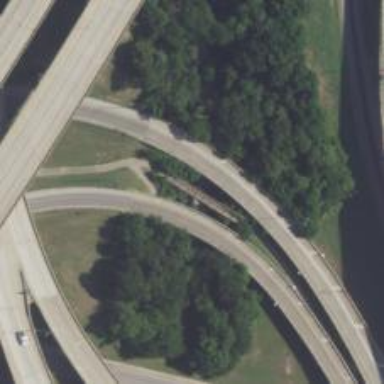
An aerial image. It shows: Bridge over cycleway.